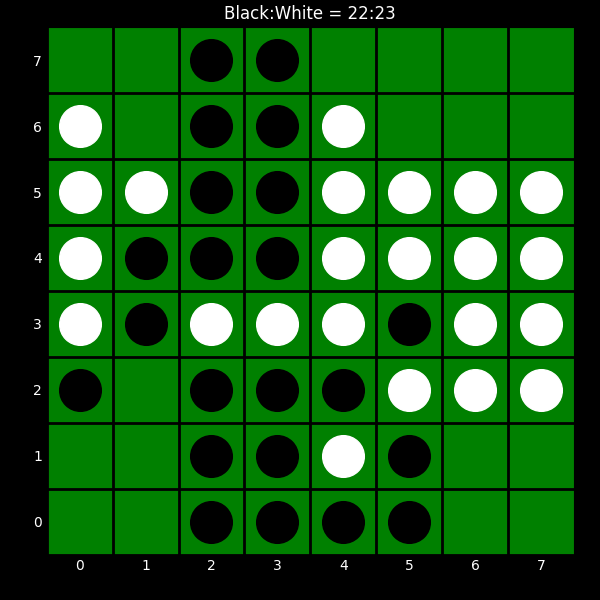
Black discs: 22
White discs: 23